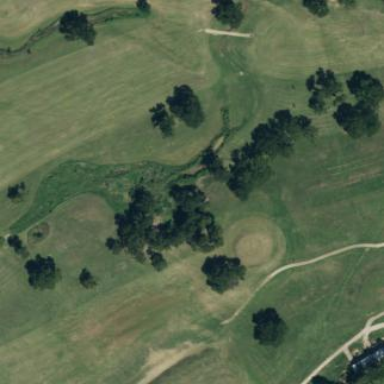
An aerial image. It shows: Golf fairway surrounded by grass.